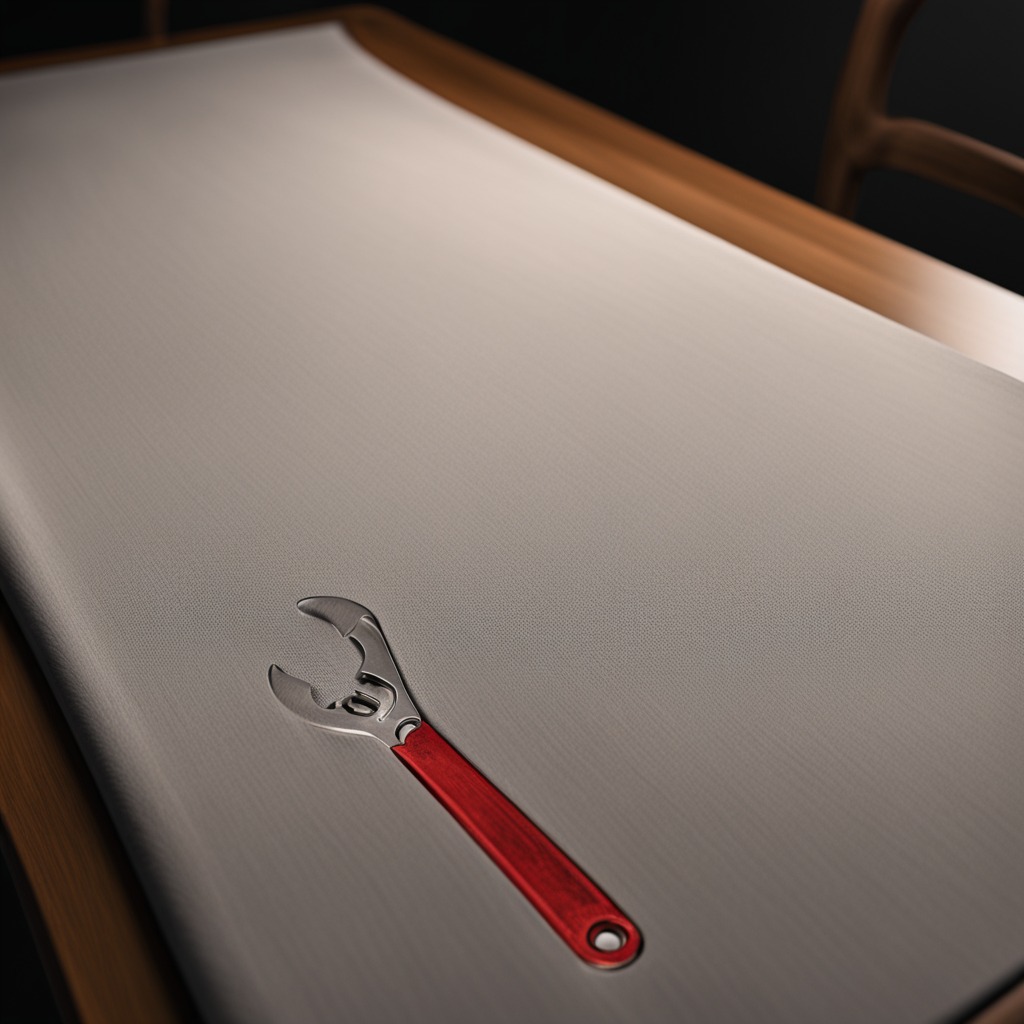
A wrench lies on a wooden table in a workshop at night.